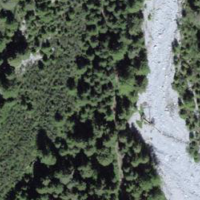
EUNIS habitat code: 43
Species observed at this site:
Episyrphus balteatus
Dactylorhiza maculata